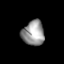
Tissue: lung
Cell type: Epithelial cells
Senescence score: 0.2095
Nuclear area (px): 538
Mean DAPI intensity: 152.812